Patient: sex M, age 78
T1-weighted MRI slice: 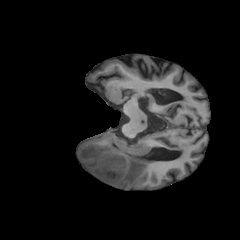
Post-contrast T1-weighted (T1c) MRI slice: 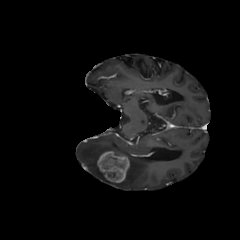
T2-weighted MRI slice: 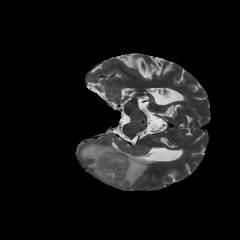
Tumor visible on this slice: yes
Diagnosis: Glioblastoma, IDH-wildtype
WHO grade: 4